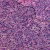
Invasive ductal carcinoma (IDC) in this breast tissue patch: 1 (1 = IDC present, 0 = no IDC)